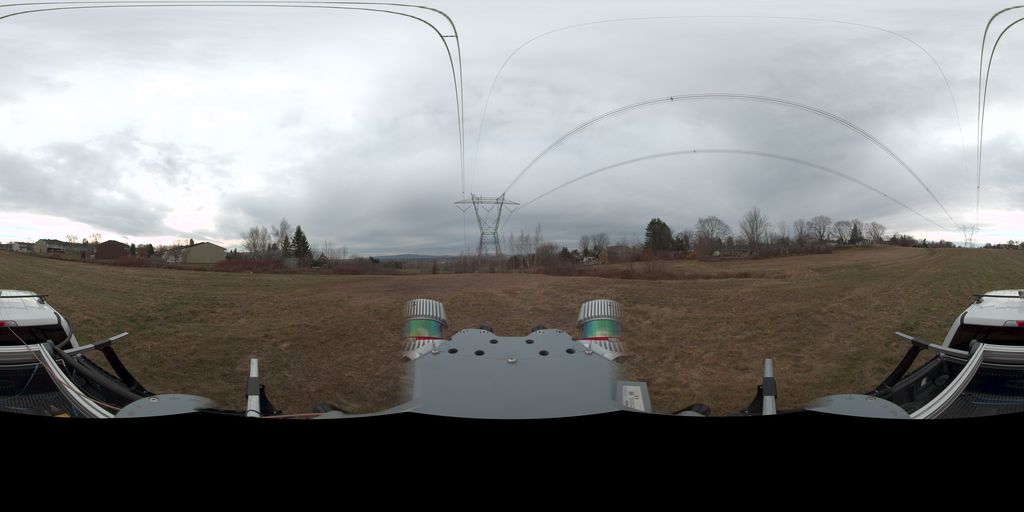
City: quebec_city